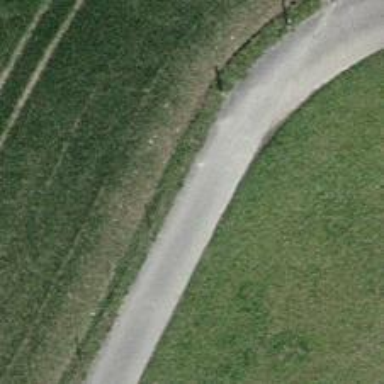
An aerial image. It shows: Asphalt track with grade1 surface.